Question: I am trying to integrate google sign in to my website.Its working, but i want to remove the text 'sign in' beside google icon. what attribute has to be added to the following predefined class by google?
'''
<span class="g-signin2" data-onsuccess="onSignIn" >
'''

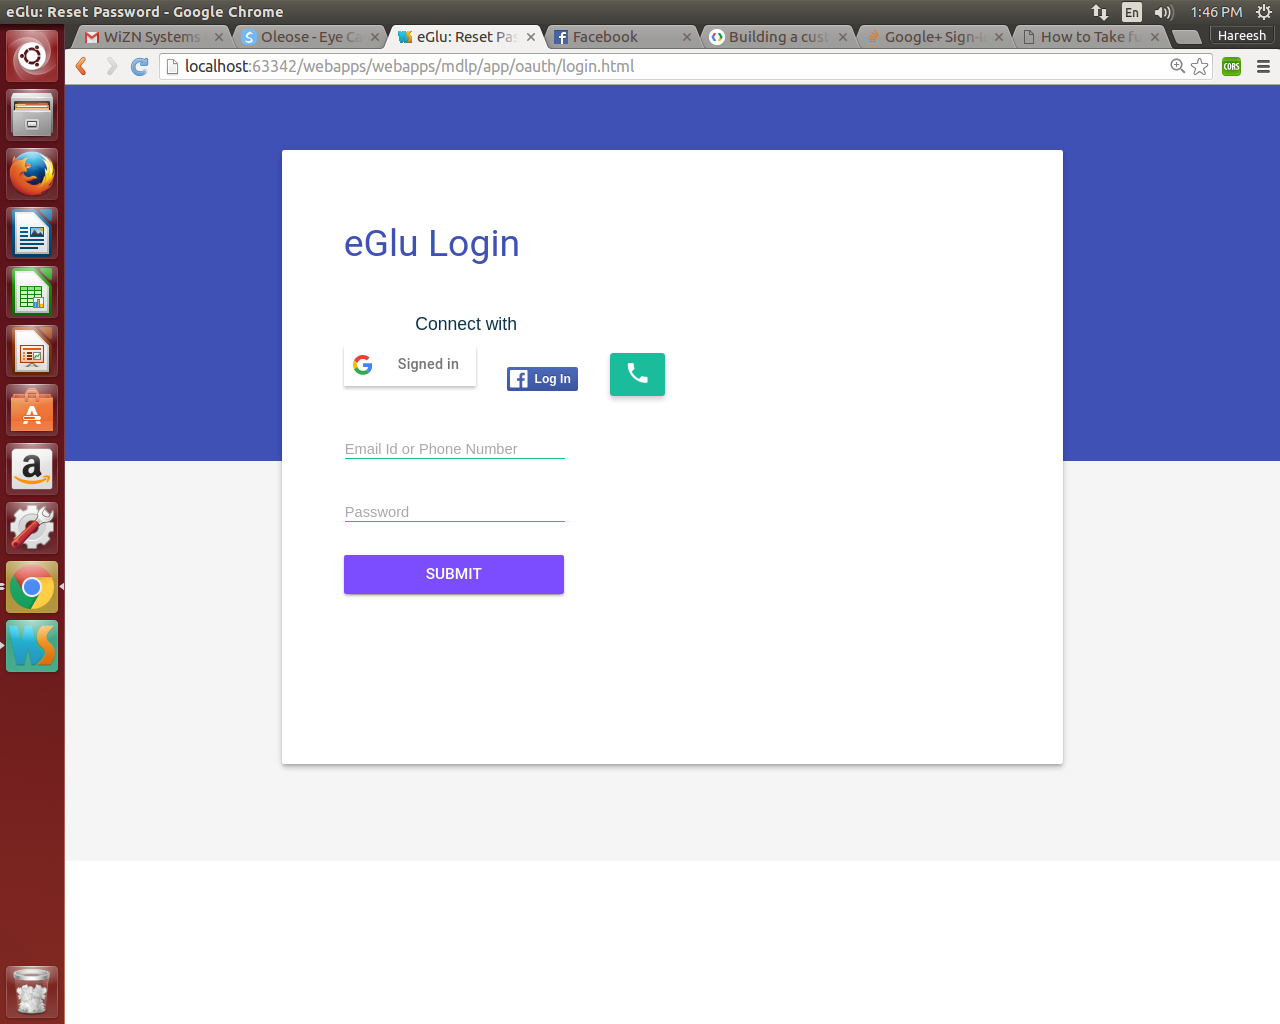
Answer: You can specify settings for a custom Google Sign-In button by defining 'data-' attributes to a 'div' element with the class 'g-signin2'. See <URL> for examples